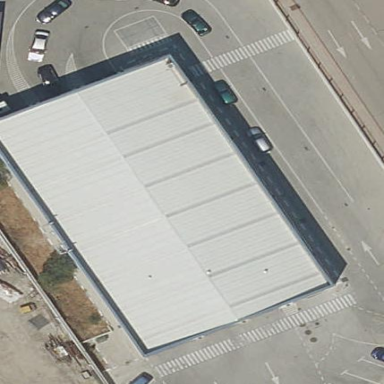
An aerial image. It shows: Building for vehicle inspection.